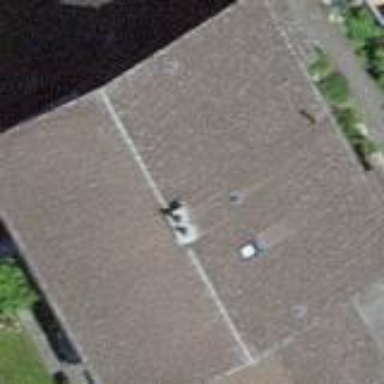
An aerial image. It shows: Terrace building.